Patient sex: M
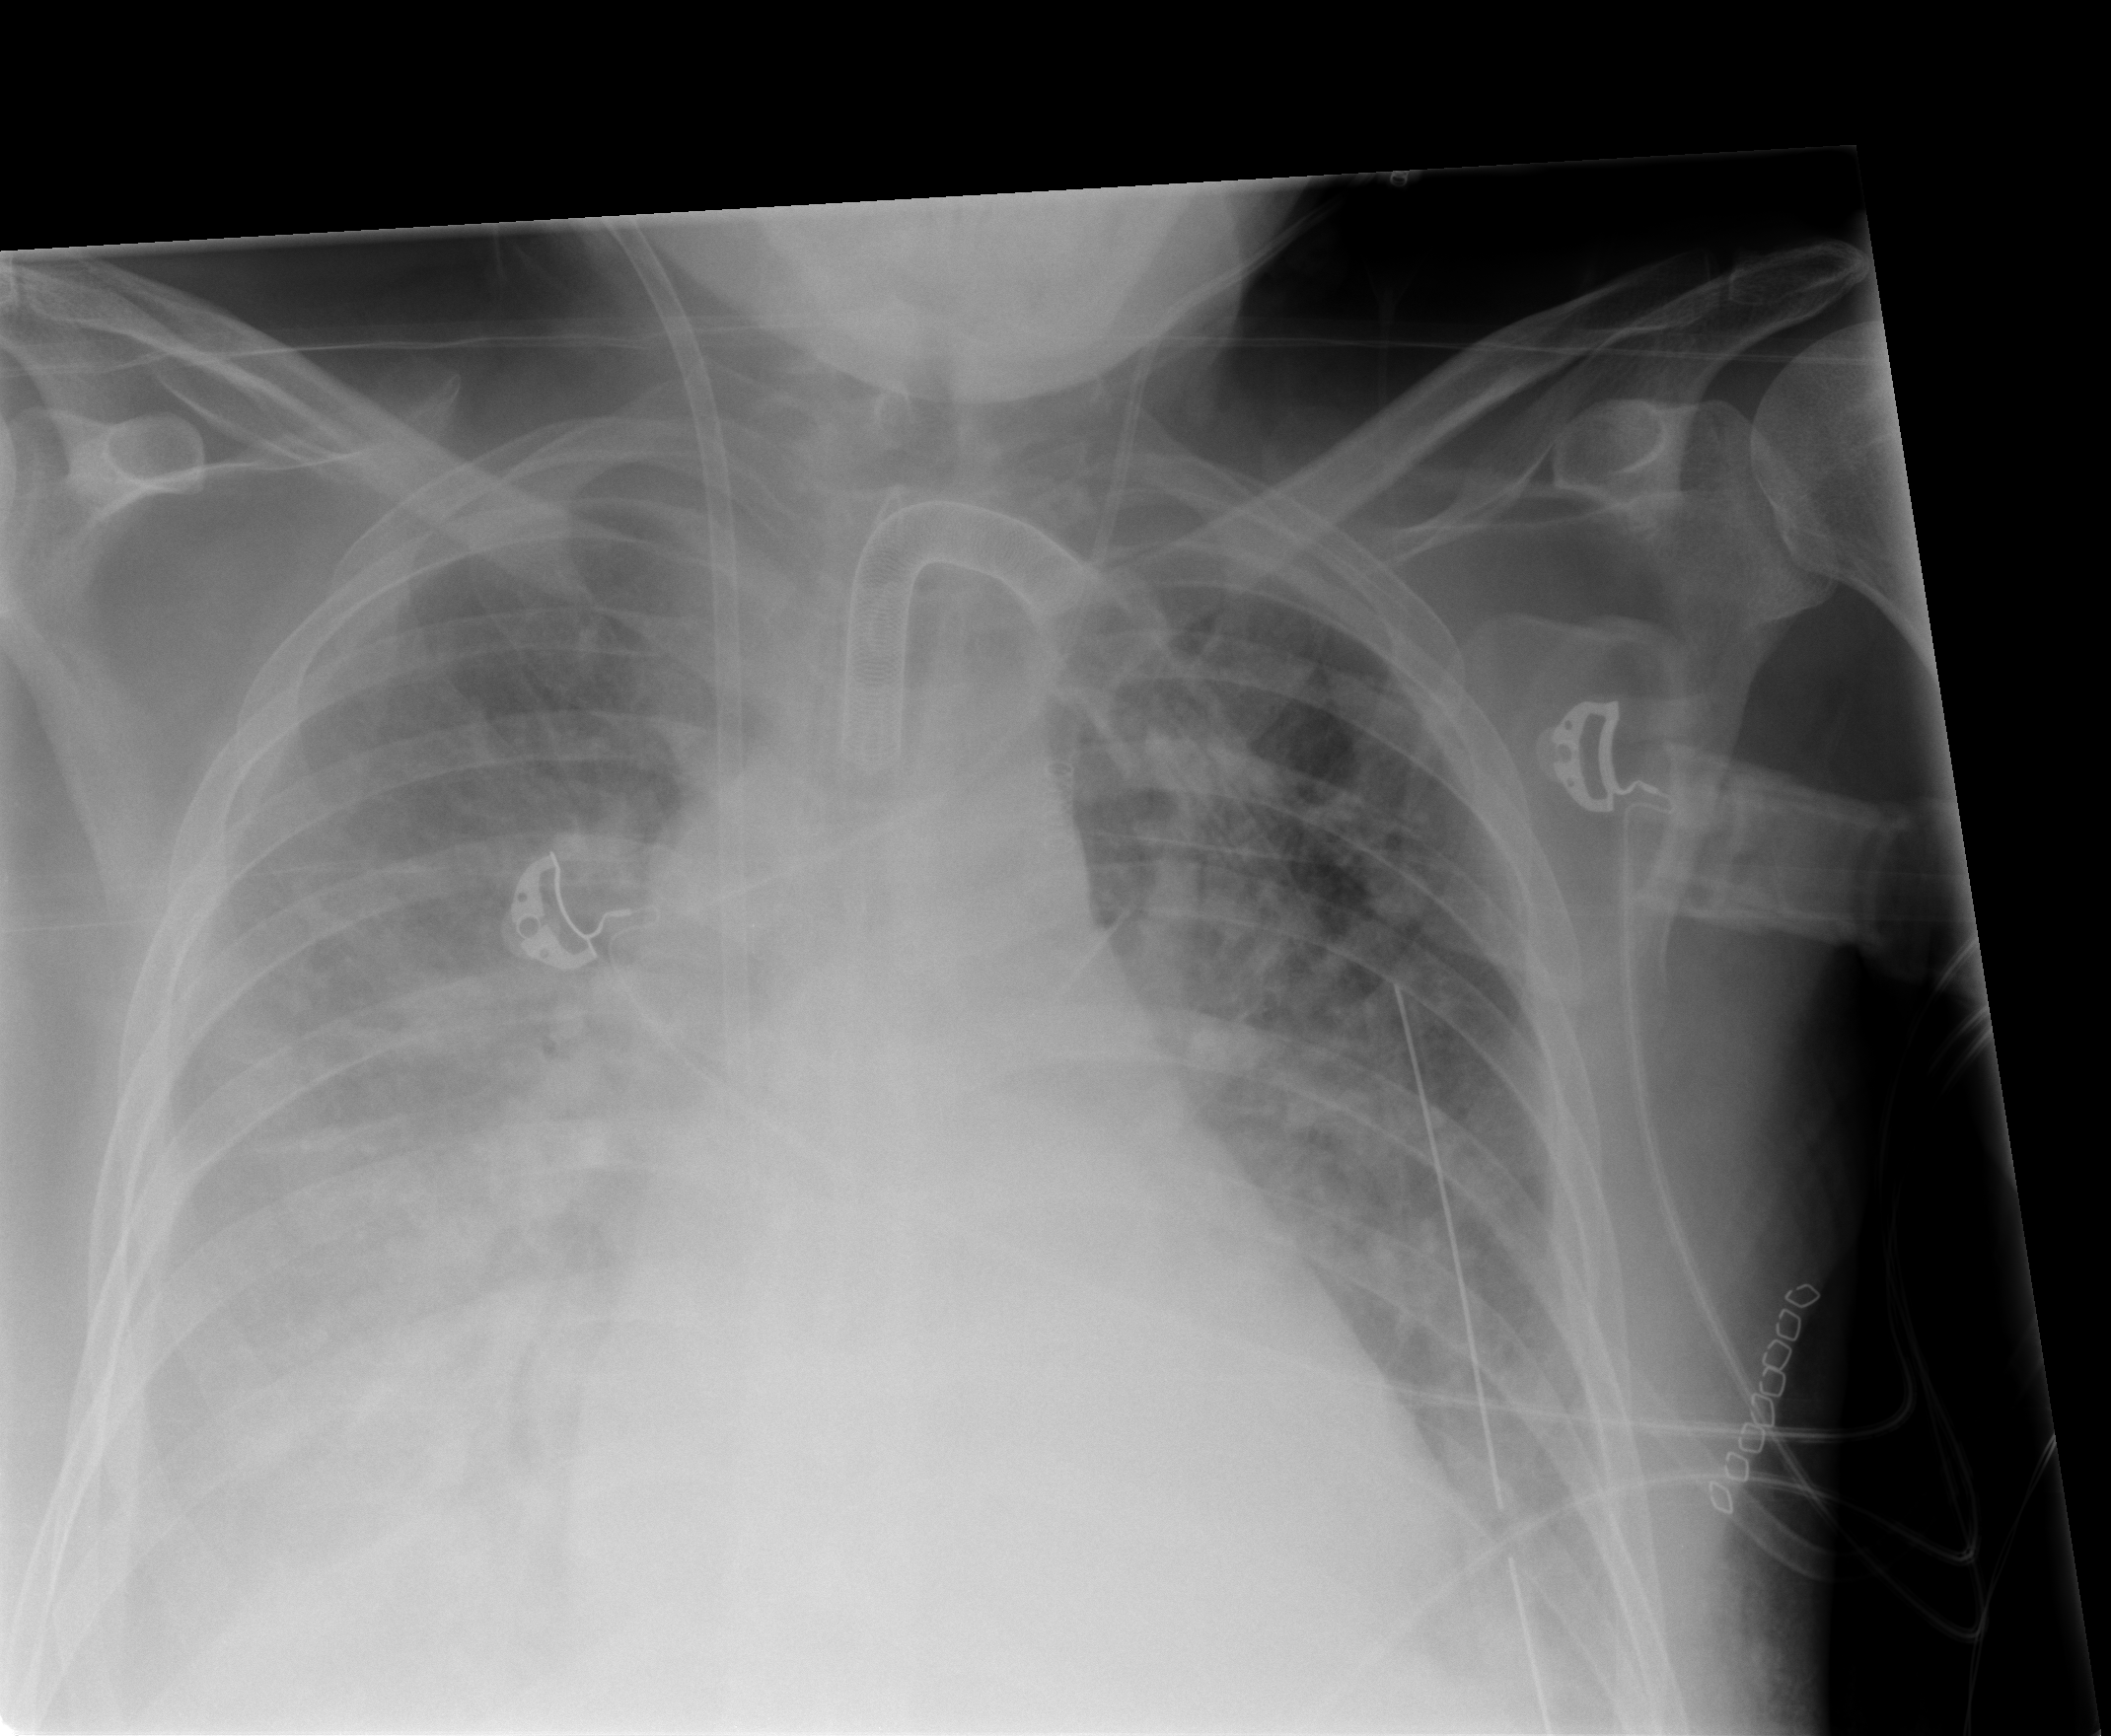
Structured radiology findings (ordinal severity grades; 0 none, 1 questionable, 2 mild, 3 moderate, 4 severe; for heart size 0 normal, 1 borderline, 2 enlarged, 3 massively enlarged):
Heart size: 2
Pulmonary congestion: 2
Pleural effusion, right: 3
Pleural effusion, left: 2
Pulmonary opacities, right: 0
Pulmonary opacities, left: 0
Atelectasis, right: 3
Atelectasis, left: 2